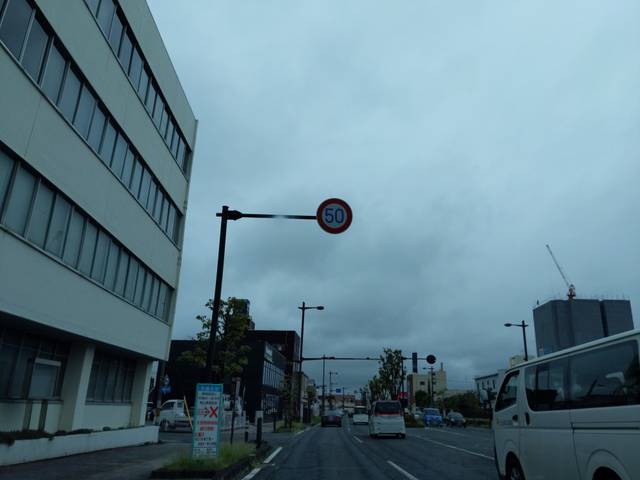
Region: Japan
Coordinates: 37.389, 140.382